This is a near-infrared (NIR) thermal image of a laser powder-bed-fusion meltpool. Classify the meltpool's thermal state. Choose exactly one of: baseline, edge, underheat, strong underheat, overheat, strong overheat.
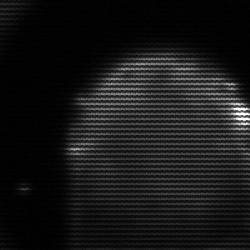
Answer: edge